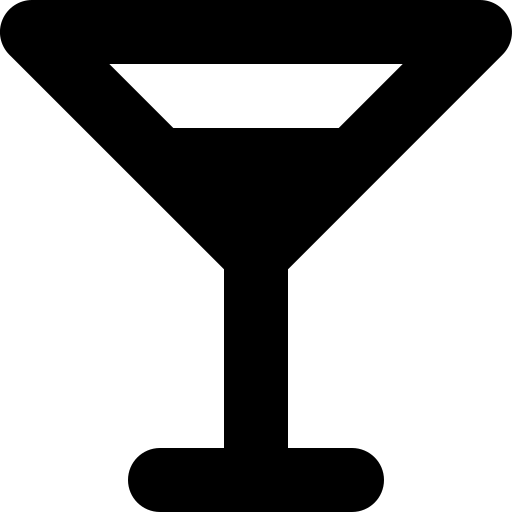
Tags: icon, FontAwesome, fa-icon, solid, martini, glass